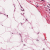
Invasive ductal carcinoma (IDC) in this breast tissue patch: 0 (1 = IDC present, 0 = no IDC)